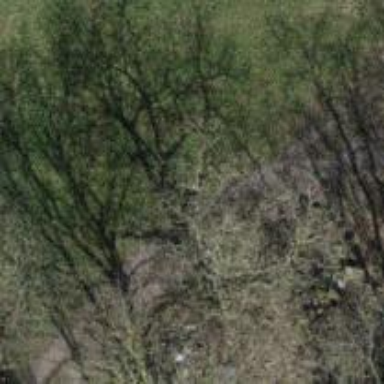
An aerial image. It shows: Wayside cross with historic significance.